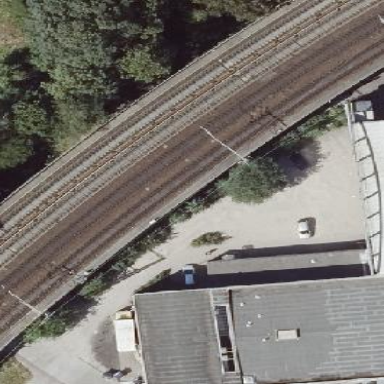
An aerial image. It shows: Viaduct building with flat roof.